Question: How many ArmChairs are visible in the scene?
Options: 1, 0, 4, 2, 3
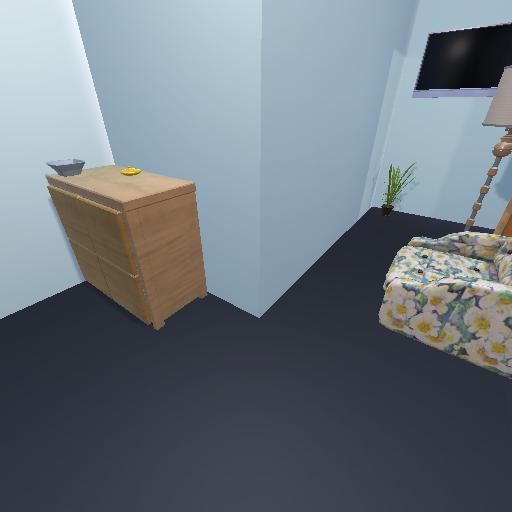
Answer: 1